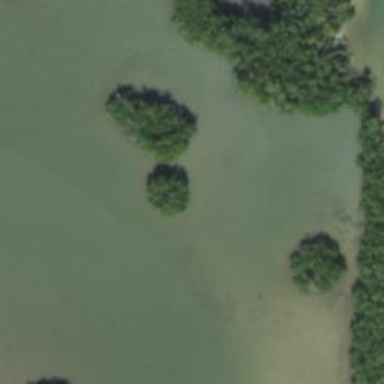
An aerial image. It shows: Wetland area dominated by mangroves.